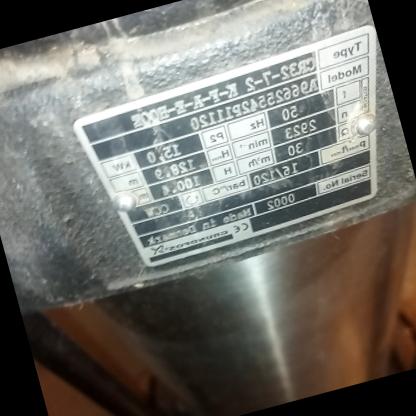
Klasa: tabliczka-znamionowa